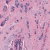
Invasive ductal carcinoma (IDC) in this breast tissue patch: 1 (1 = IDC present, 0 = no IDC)